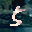
Label: 5